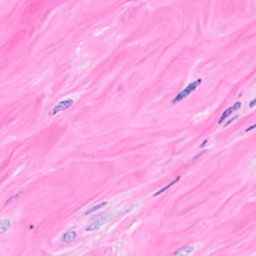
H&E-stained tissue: Breast